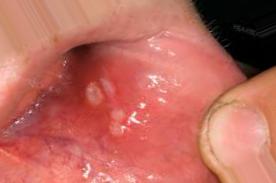
Condition: Mouth Ulcer